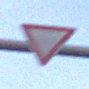
Verkehrszeichen: VorfahrtGewaehren
Umgebung: Outdoor, Urban
Tageszeit: SunriseSunset
Wetter: PartlyCloudy
Licht: Natural
Jahreszeit: NotSpecified
Kontrast: LowContrast